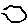
Label: hexagon